Question: i would like to ask you for help with parsing XML in SQL, where my XML looks like this, where Load is parrent which can be repeated X-times. I need Column SerNr and for each row need to bound Order name
where final table will looks like this
Example of table:

'''
<ImageHistory>
<Load targets="2" totalTime="417">
<Orders>
<Order name="20548976"/>
</Orders>
<Data>
<Disk SerNr="XXXXXX" Size_mb="228936" LoadSuccessfull="true" />
<Disk SerNr="ZZZZZ" Size_mb="228936" LoadSuccessfull="true" />
</Data>
</Load>
</ImageHistory>
'''
sql is
'''
with data as (SELECT CAST(MY_XML AS xml) as MY_XML FROM OPENROWSET(BULK 'addres to xml', SINGLE_BLOB) AS T(MY_XML)),
datainfo as (
SELECT
MY_XML.Blasting.value(' @name', 'BIGINT') as Size_mb,
MY_XML.Blasting.value('@SerNr', 'varchar(32)') as SerNr
FROM data CROSS APPLY MY_XML.nodes('ImageHistory/Load/Data/Disk') AS MY_XML (Blasting))
select * from datainfo
'''
thank you for help
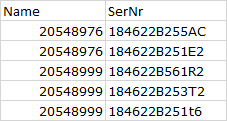
Answer: I saved the XML as a file on the file system:
The rest is below.
> SQL
'''
;WITH XmlFile (Contents) AS
(
SELECT CAST(BulkColumn AS XML)
FROM OPENROWSET(BULK 'e:\Temp\DiskSerialNumbers.xml', SINGLE_BLOB) AS XmlData
)
SELECT c.value('(../../Orders/Order/@name)[1]', 'INT') AS [Name]
, c.value('@SerNr', 'VARCHAR(20)') AS [SerNr]
FROM XmlFile CROSS APPLY Contents.nodes('/ImageHistory/Load/Data/Disk') AS t(c);
'''
> Output
'''
+----------+--------+
| Name | SerNr |
+----------+--------+
| 20548976 | XXXXXX |
| 20548976 | ZZZZZ |
+----------+--------+
'''